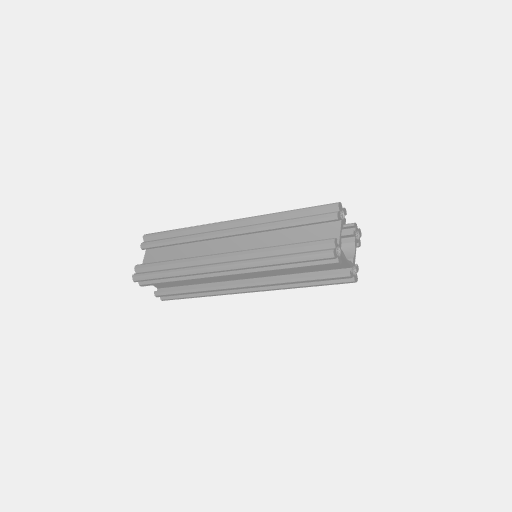
Part: OpenGoRAIL96